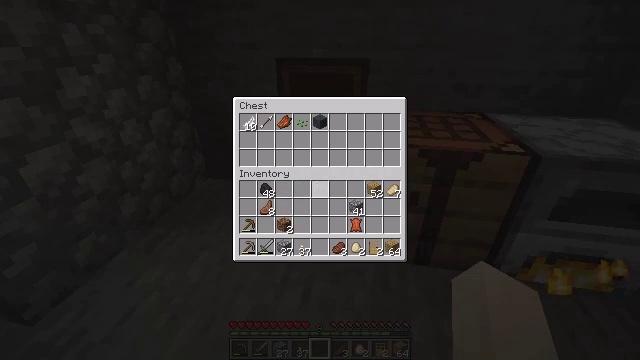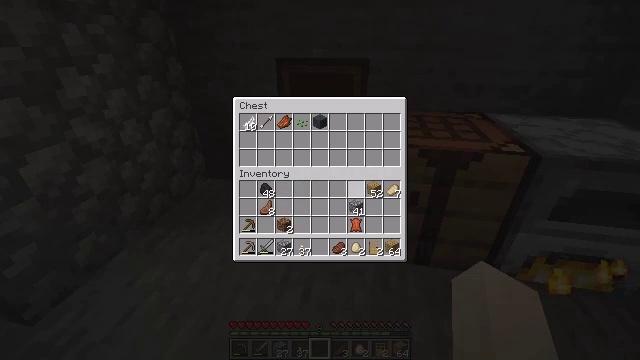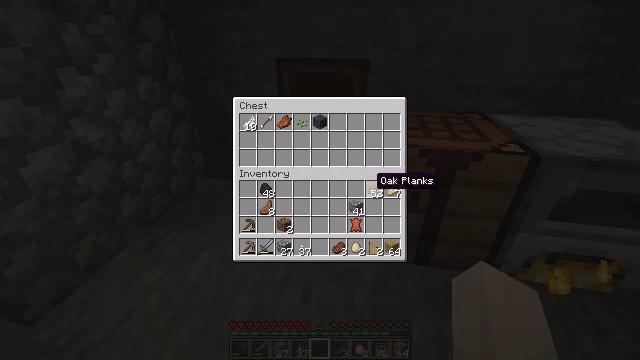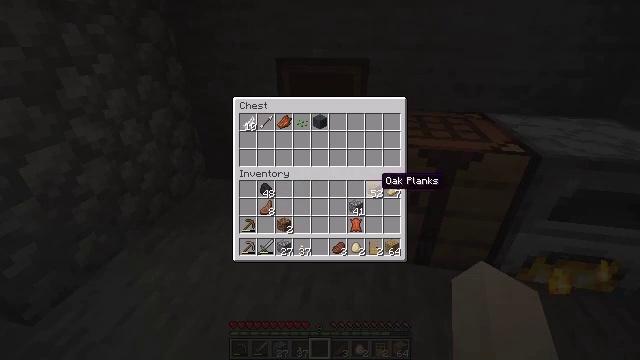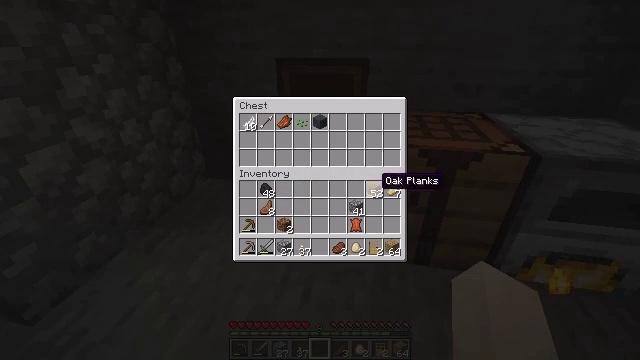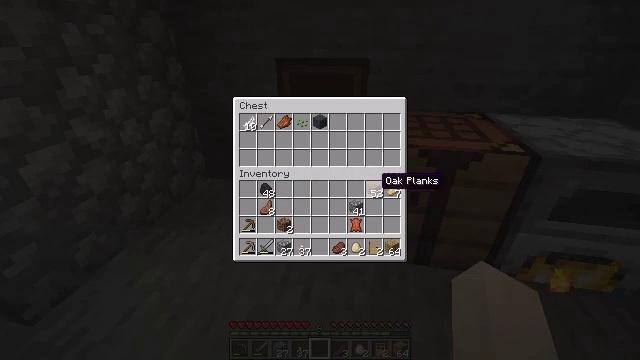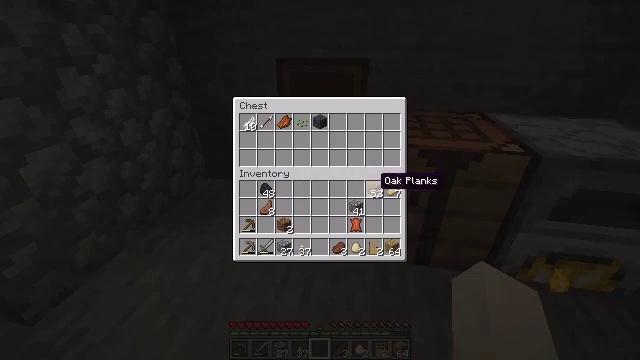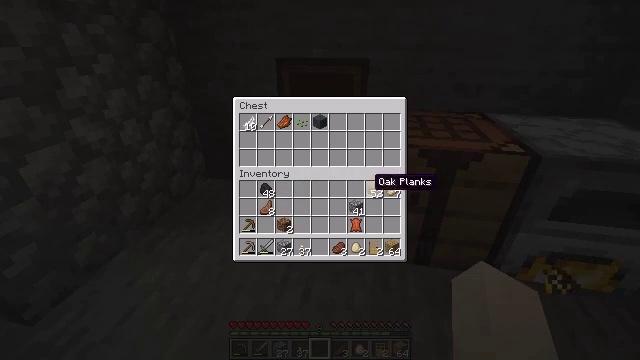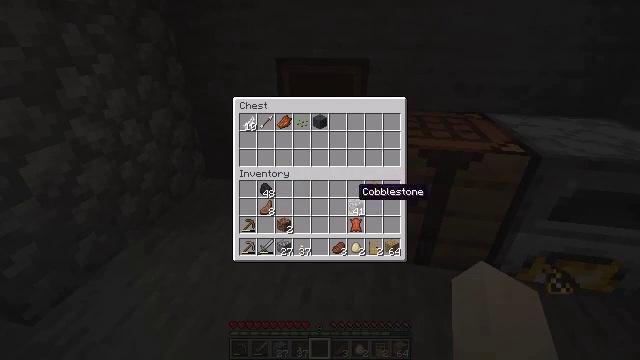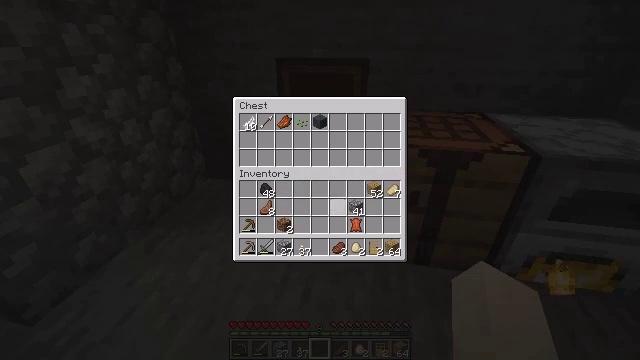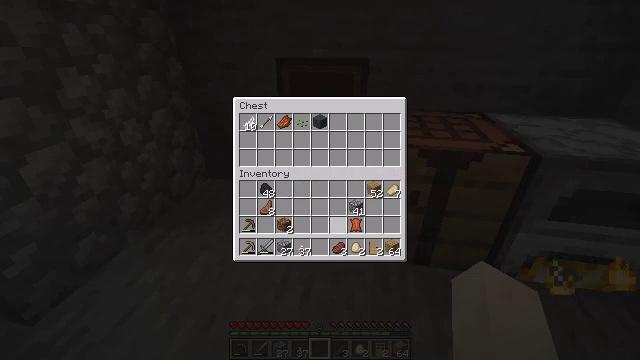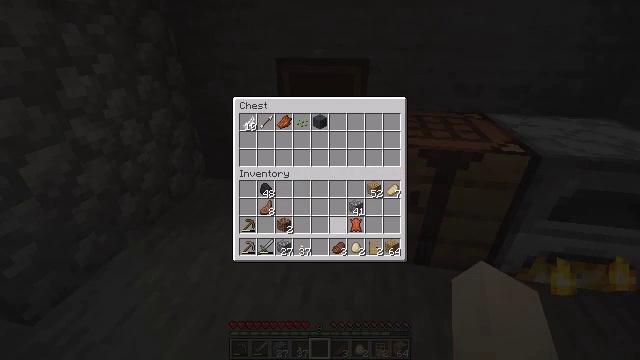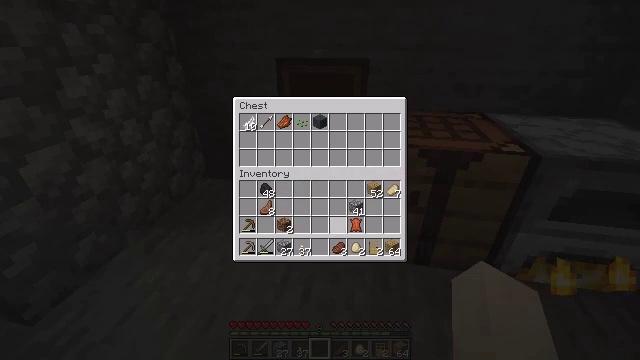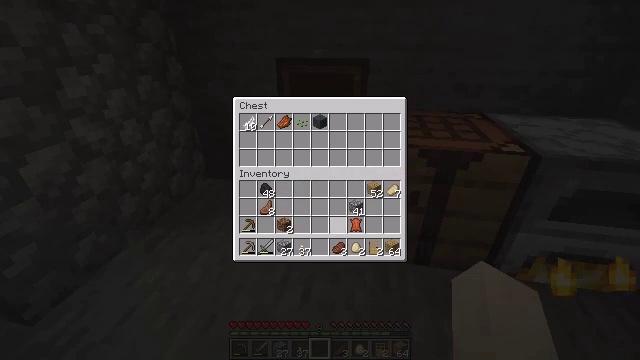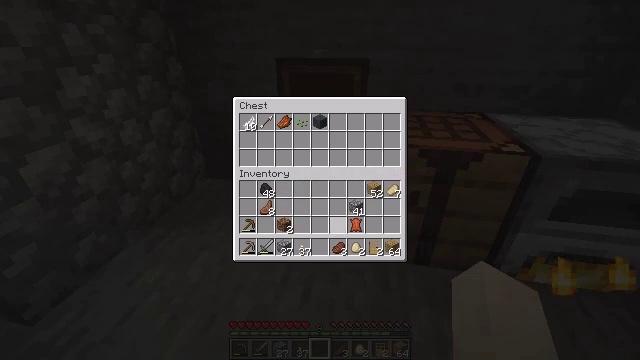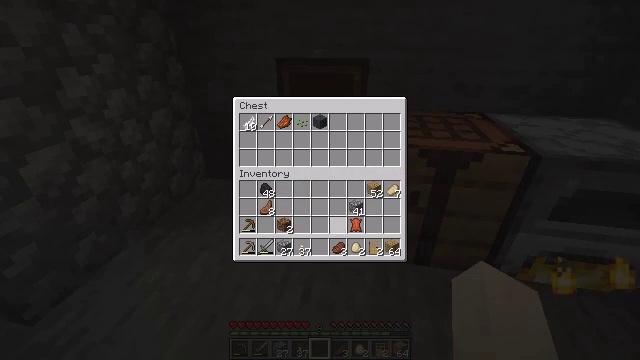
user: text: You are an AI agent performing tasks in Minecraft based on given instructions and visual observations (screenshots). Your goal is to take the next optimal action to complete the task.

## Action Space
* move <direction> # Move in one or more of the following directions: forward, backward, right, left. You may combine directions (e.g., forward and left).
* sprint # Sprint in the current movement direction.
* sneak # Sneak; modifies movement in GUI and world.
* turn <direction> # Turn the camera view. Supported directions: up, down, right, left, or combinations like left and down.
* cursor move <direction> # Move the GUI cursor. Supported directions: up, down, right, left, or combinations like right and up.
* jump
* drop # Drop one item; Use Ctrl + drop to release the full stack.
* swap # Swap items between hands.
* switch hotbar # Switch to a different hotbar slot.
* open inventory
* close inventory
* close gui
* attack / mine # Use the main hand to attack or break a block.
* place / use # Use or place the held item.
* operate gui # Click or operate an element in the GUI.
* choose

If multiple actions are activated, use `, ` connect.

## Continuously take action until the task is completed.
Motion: motion action
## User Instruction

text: Make cobblestone stairs using cobblestone.
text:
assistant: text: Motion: sneak, cursor move right
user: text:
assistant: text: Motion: sneak, cursor move right
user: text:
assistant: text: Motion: sneak
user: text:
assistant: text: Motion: sneak
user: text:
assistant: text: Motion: sneak
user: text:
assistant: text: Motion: sneak
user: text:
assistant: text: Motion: sneak
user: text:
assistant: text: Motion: sneak, cursor move left and down
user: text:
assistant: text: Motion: cursor move left and down
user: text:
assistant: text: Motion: no_op
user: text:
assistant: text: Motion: no_op
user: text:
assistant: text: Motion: no_op
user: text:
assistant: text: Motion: no_op
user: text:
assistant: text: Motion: no_op
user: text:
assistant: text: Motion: sneak
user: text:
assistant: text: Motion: sneak
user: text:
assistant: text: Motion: sneak
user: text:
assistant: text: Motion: sneak
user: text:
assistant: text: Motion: sneak
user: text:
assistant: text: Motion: sneak
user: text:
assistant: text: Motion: sneak
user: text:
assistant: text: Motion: sneak
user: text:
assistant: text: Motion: sneak
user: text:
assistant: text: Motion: sneak, operate gui
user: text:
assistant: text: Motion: sneak, operate gui
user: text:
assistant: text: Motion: sneak, operate gui
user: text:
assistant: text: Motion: sneak
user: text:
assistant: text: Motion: sneak
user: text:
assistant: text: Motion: sneak, cursor move down
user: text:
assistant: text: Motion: sneak